Question: I've got a problem with Visual Studio console application created in Ubuntu 15.04. When I try to run c# program in Visual Studio in Windows 10 I get an error "visual project does not contail any commands in project.json and cannot be start". How to fix that?
I have only json file but I don't have any sln and csproj.

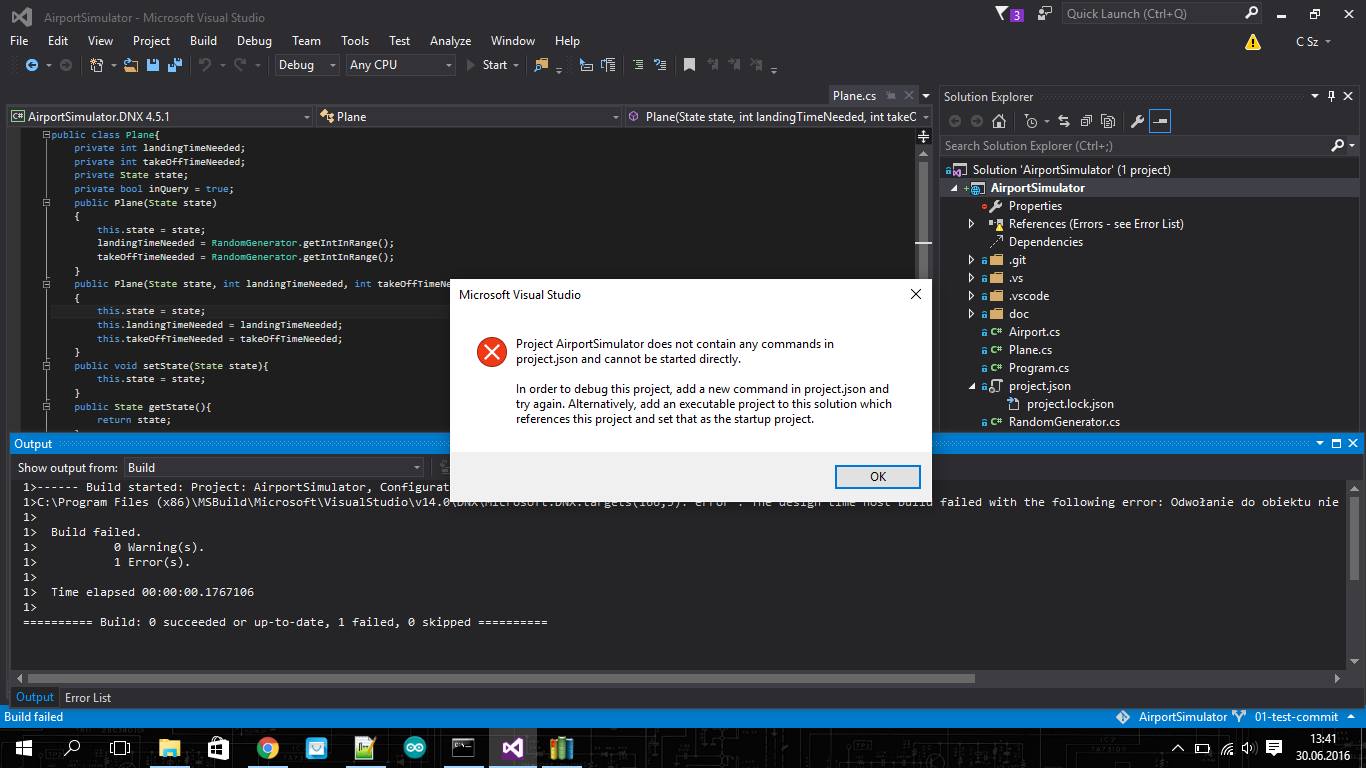
Answer: The easiest solution: create new, empty console app and paste content (.cs) files from linux repo to it. Build and compile.
Remember to resolve conflicts which may occur (libs used in linux environment may be problematic in windows).